Interaction volume radius: 10 \u00c5
Interaction volume height: 10 \u00c5
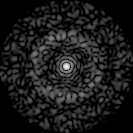
Disorder parameter: 0.8413